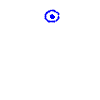
Particle: pion